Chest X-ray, PA view. Patient: 49 years old, sex F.
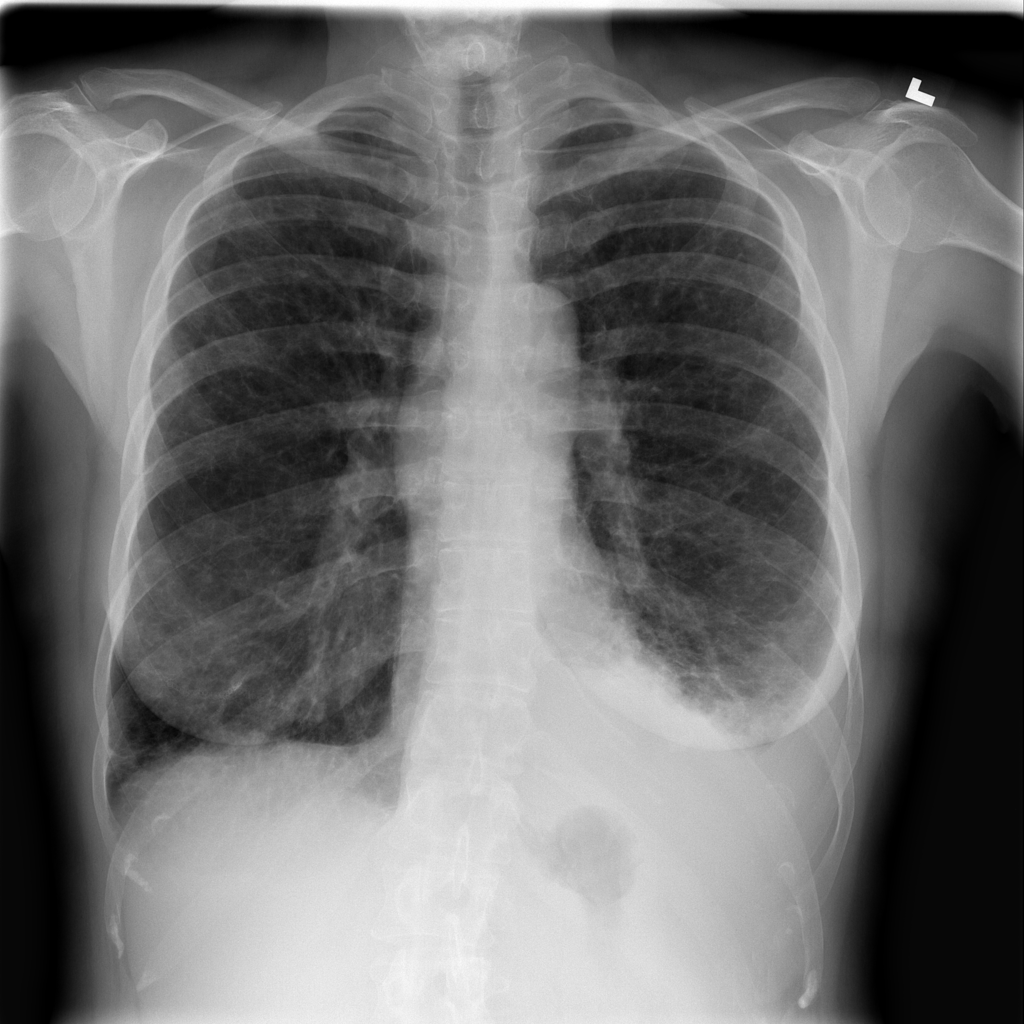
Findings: No Finding